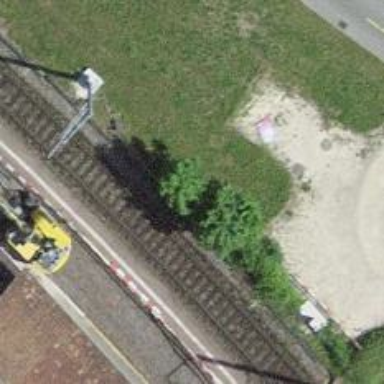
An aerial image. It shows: Stop position for public transport on the railway.